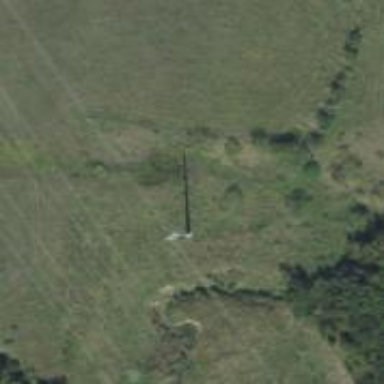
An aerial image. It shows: Power pole.